Current action and preconditions to check: path_clear

Your task: For each precondition in the list above, predict whether it will hold at this action.

Consider the current scene as observed from the mobile robot's camera, and analyze the predicted future states of all dynamic agents (e.g., people, animals, vehicles, or any moving entities) within the NEXT SECOND.

IMPORTANT: Only answer "very likely" if you are absolutely certain—based on strong, clear evidence—that a dynamic agent will violate the precondition in the predicted future state. Do NOT answer "very likely" for unlikely, ambiguous, or low-probability risks.

Ask yourself for each precondition: Is there a high probability, with clear and convincing evidence, that the predicted future states of any dynamic agent will interfere with the predicted future state of the currently executing action within the NEXT SECOND, causing that precondition to fail?

Assess the risk level based on these predictions. Use "likely" or "very likely" if motions create a clear risk of interference.

Use "neutral" or "improbable" if agents are nearby but their predicted paths are clearly diverging or non-conflicting.

Failure Risk Categories: "very improbable", "improbable", "neutral", "likely", "very likely"

Answer Format: Output ONLY the probability_of_failure value from these categories: "very improbable", "improbable", "neutral", "likely", "very likely"

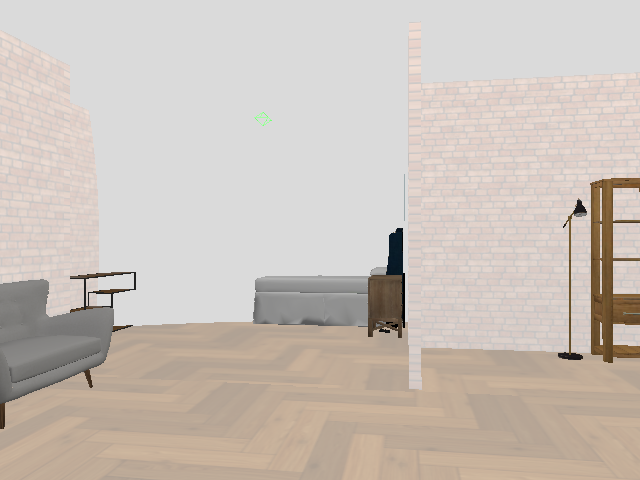

Answer: very improbable